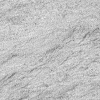
Atmospheric dust classification: not_dusty